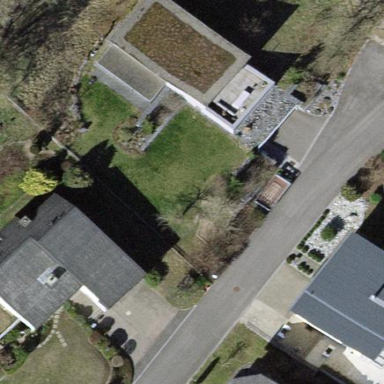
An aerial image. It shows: Detached building with flat gravel roof. The building is colored in Thistle.